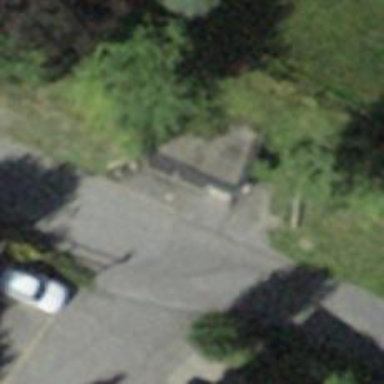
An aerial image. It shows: Post box is visible.